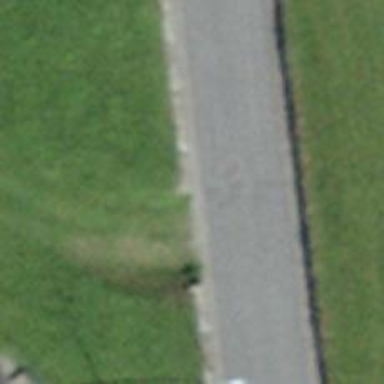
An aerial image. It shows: Retaining wall.